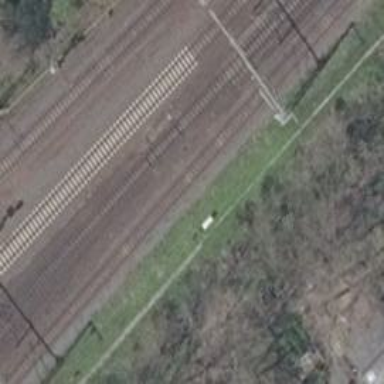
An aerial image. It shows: Railway switch with the turnout side on the left.